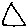
Label: triangle